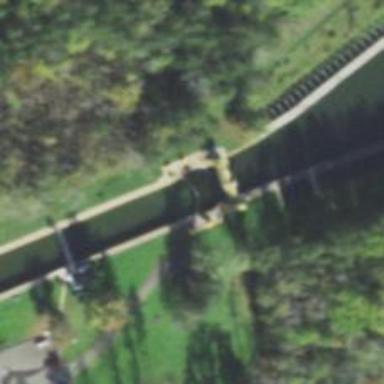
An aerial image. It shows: Lock gate along waterway.